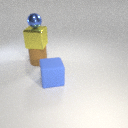
small blue metal sphere above large brown rubber cylinder